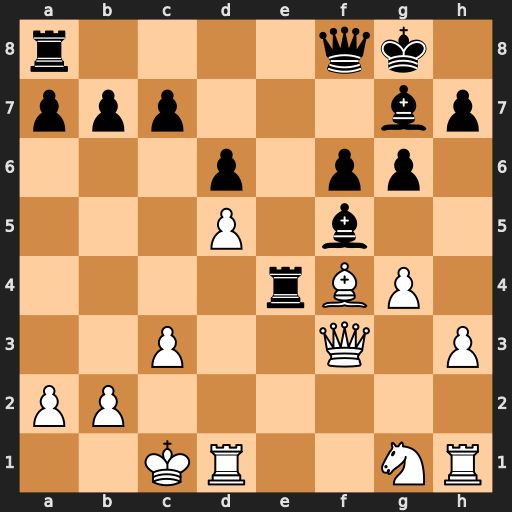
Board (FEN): r4qk1/ppp3bp/3p1pp1/3P1b2/4rBP1/2P2Q1P/PP6/2KR2NR
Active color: w
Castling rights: -
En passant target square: -
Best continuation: Bd2 Re5 gxf5